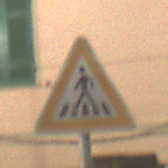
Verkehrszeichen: FussgaengerueberwegRechts
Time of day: Night
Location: Outdoor (Urban)
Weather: PartlyCloudy
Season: NotSpecified
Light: Artificial